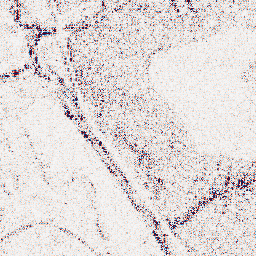
Category: wavelet
Decomposition family: wavelet_dwt
Decomposition parameters: wavelet: sym4
level: 1
Upsampling method: quintic
Upsampling parameters: scale: 8
Upsampling scale: 8